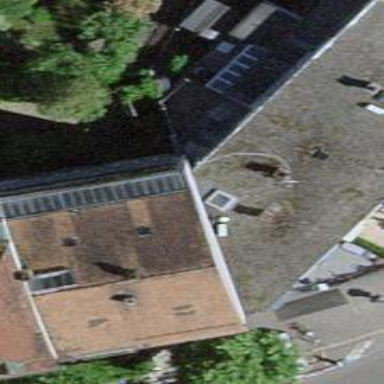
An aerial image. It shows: Terrace building.